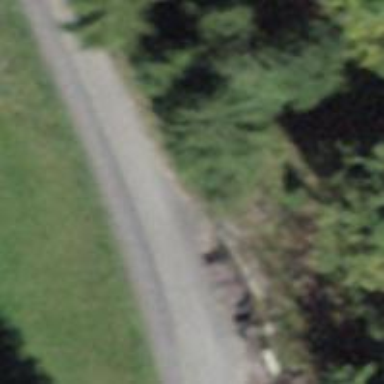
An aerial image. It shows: Well-maintained track road with grade 1 tracktype.